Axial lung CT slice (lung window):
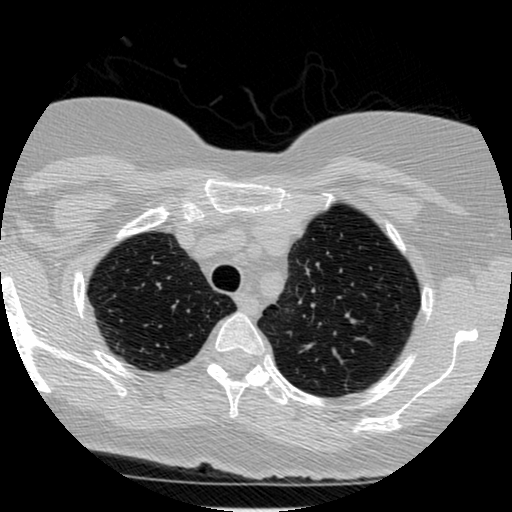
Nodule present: no